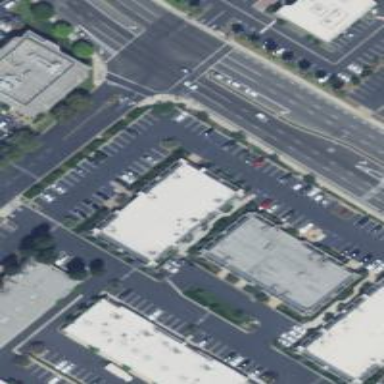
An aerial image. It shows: Commercial building.